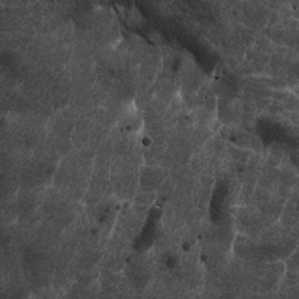
Label: non_frost